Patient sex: M
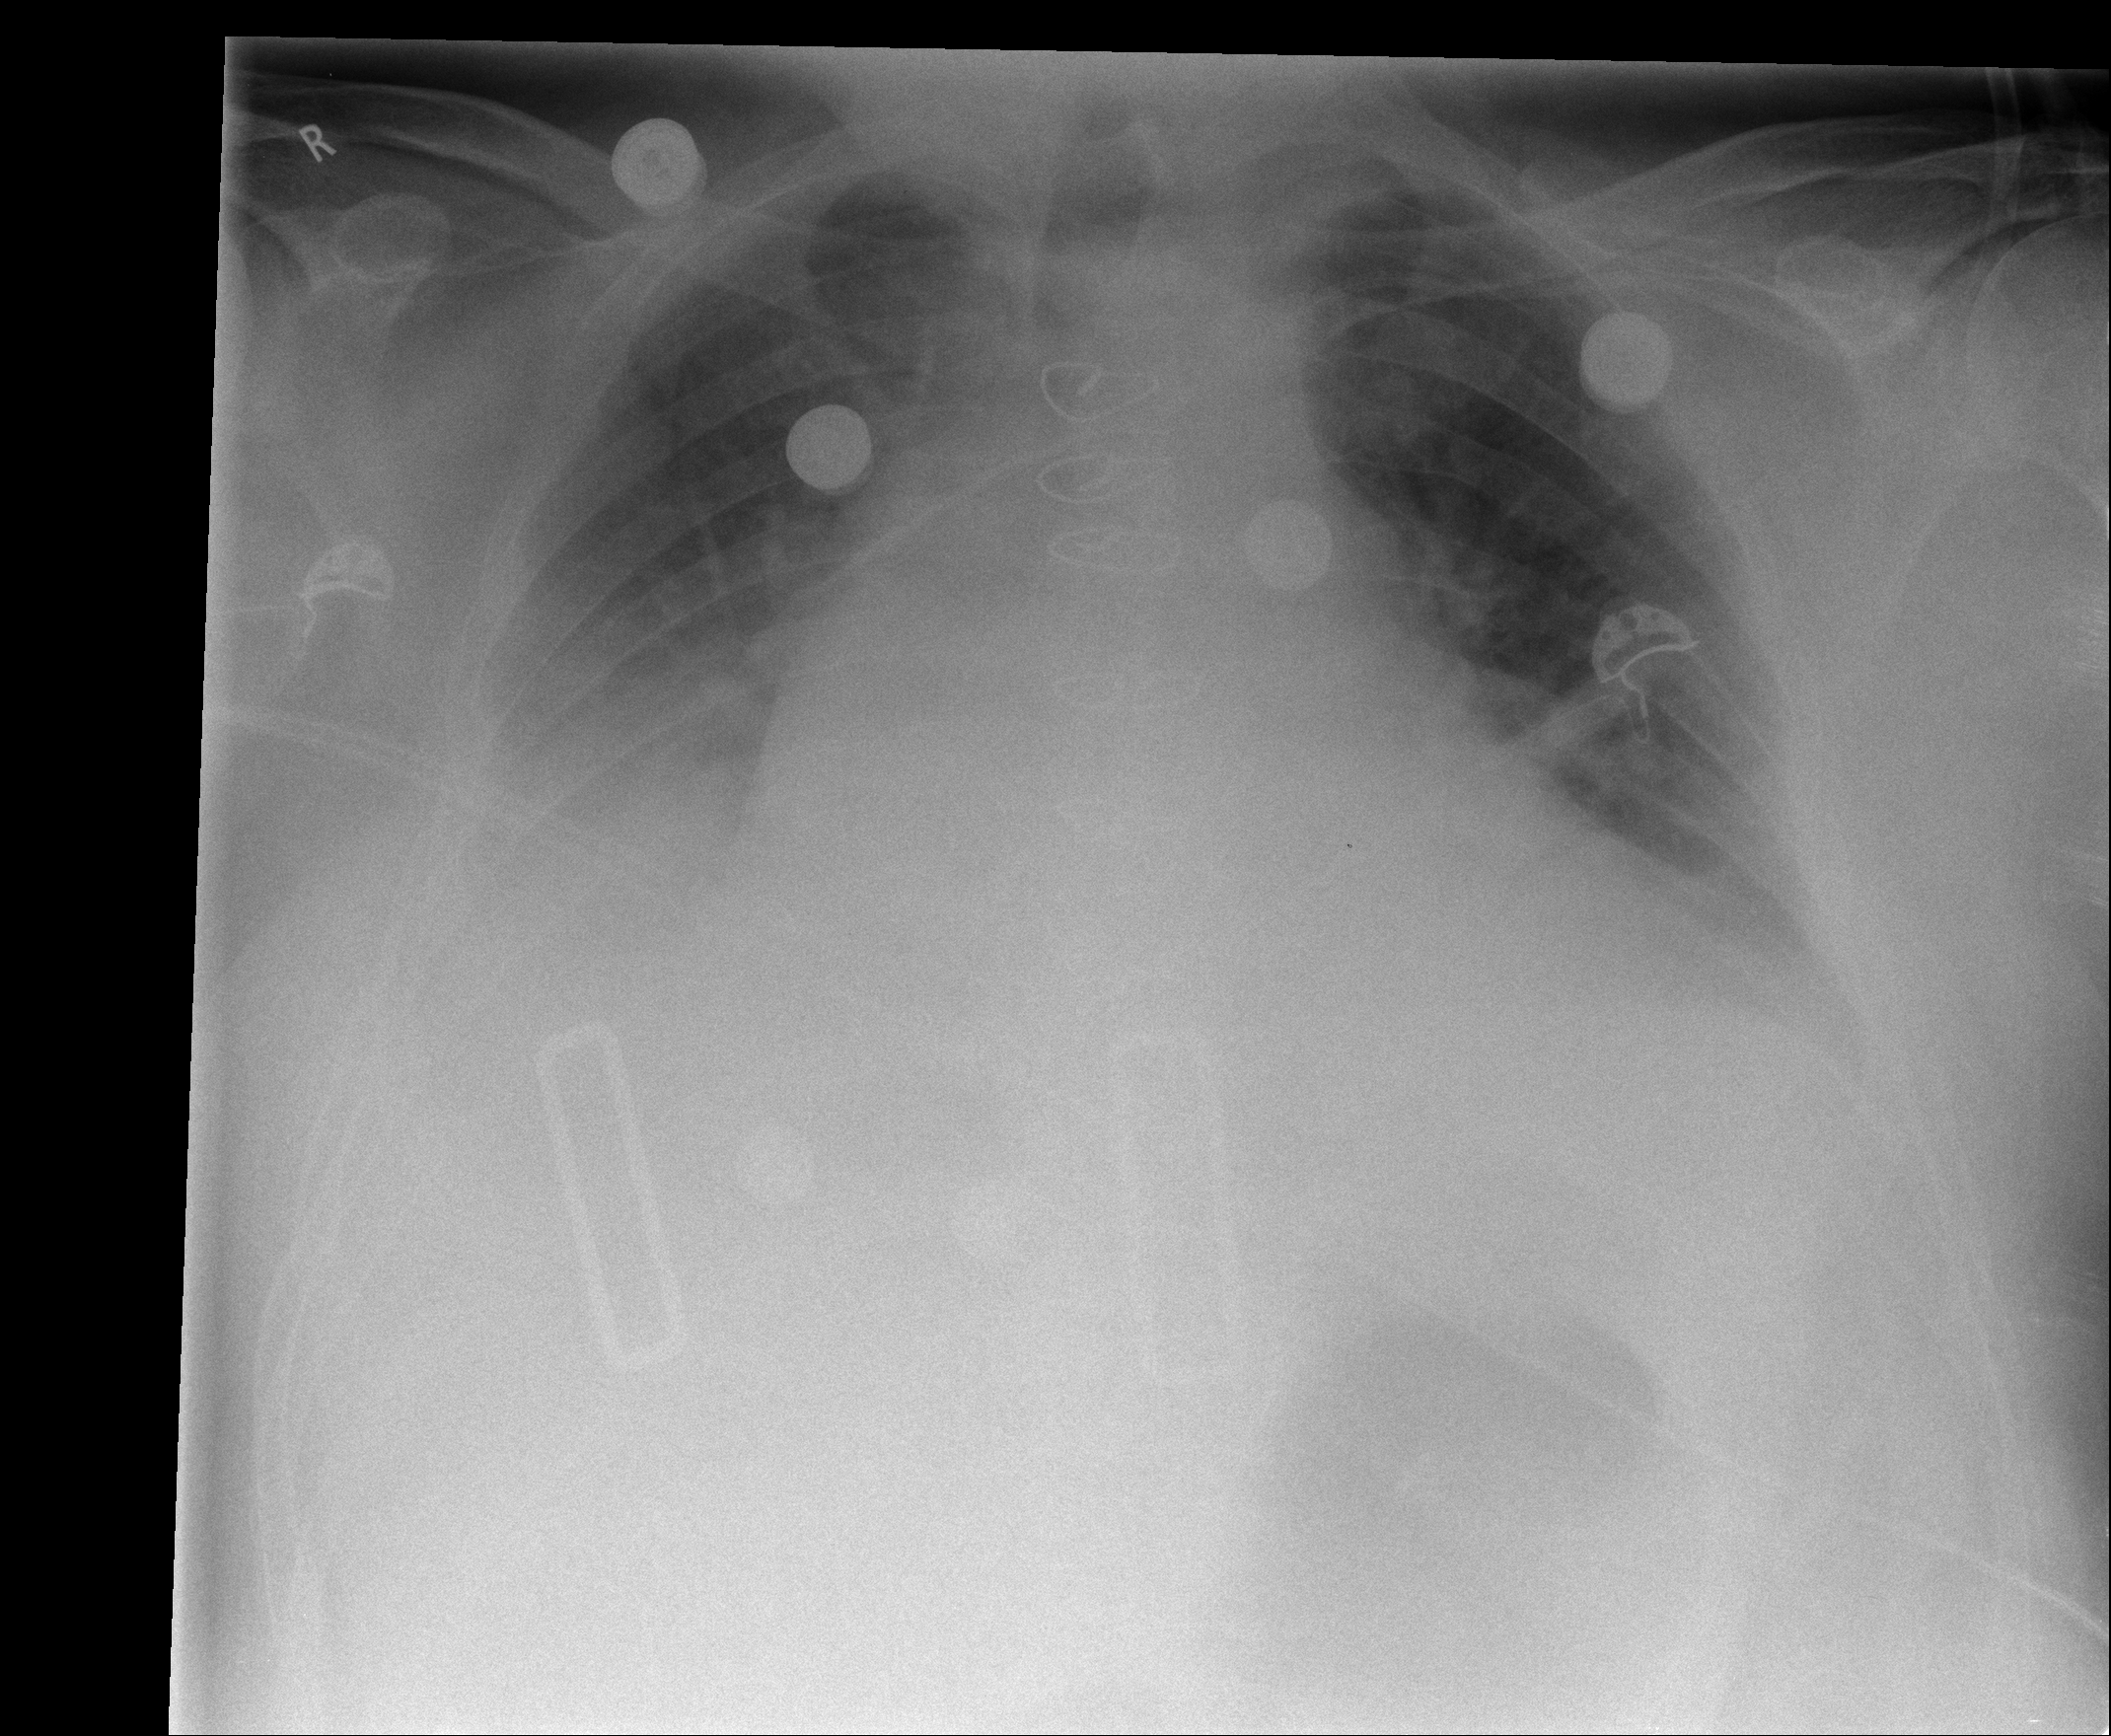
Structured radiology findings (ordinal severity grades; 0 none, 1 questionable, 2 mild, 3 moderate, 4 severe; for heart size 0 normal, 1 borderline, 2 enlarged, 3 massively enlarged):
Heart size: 2
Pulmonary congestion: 2
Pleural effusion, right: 3
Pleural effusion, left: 2
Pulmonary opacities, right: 0
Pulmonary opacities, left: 0
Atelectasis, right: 3
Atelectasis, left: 2